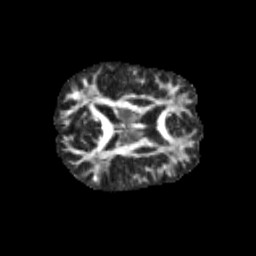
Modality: FA
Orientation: axial
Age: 13
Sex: female
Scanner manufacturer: siemens
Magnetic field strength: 3 T
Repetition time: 3.8 s
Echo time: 0.07 s